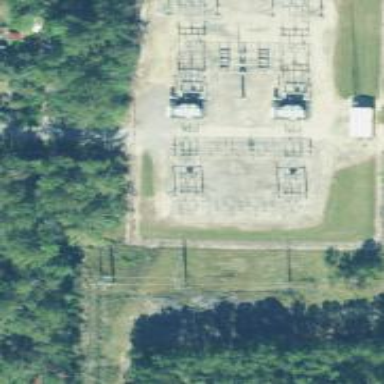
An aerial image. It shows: Switch for power supply.